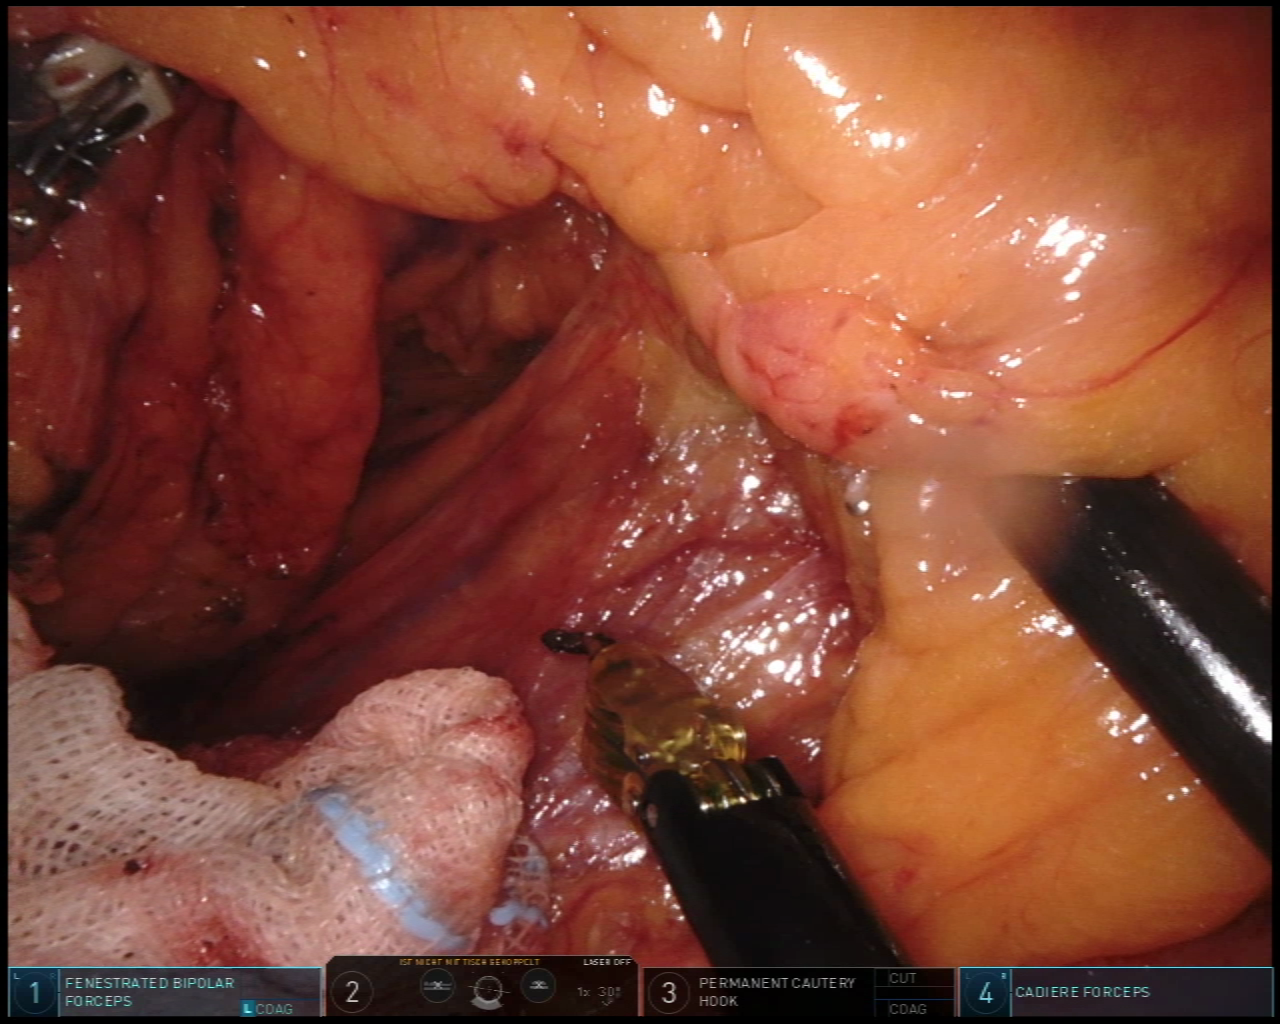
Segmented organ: ureter
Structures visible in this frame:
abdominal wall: no
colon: no
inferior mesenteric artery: no
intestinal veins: no
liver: no
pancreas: no
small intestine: no
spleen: no
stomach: no
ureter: yes
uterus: no
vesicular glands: no